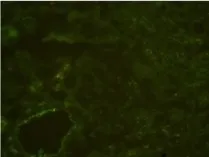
C3. (below, middle) are shown by immunofluorescence microscopy.
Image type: pathology (immunostaining)